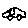
Label: car